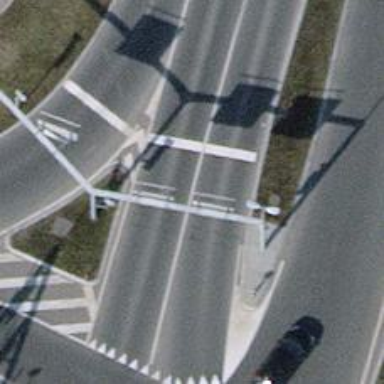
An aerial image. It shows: Road with traffic signals.